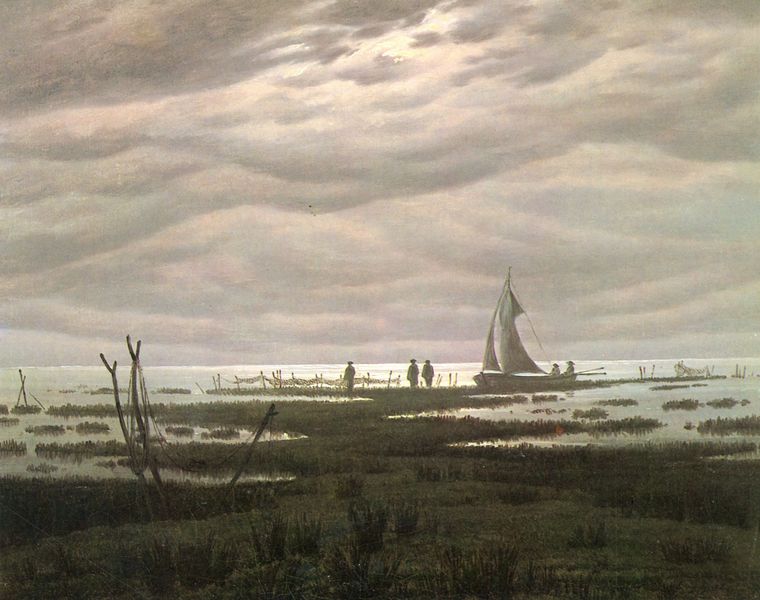
Titel: Flachlandschaft am Greifswalder Bodden
Künstler: Caspar David Friedrich
Standort: Schweinfurt
Institution: Sammlung Georg Schäfer
Schlagwörter: gemälde, himmel, meer, wasser, wolken, grün, landschaft, menschen, see, ufer, äste, abend, grau, hell, licht, männer, blick, gras, rasen, wiese, silber, tot, fünf, holland, dämmerung, gräser, horizont, natur, schilf, weite, einsam, flach, sonne, land, drei, personen, rosa, boot, kahn, ruder, küste, schiff, segel, segelboot, strand, trocknen, zwei, fischer, mast, netze, segelschiff, leere, lila, grisaille, stille, friedrich, ruderer, stege, watt, stöcke, grasbüschel, sumpf, trüb, rückenfiguren, stäbe, moor, fangen, auen, caspar david friedrich, wat, david, paysage, netz, reuse, fischen, fischfang, feucht, lee, bark, trist, caspar, verhangen, reusen, wattenmeer, eider, marschland, landschaftmoor